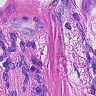
Metastatic tissue present: yes